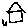
Label: house